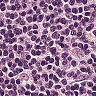
Metastatic tissue present: no